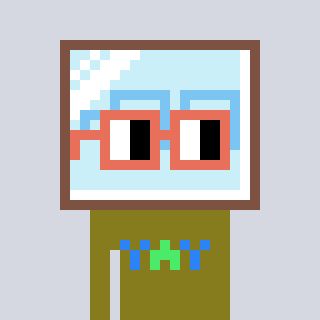
a pixel art character with square orange glasses, a mirror-shaped head and a gunk-colored body on a cool background